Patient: sex M, age 61
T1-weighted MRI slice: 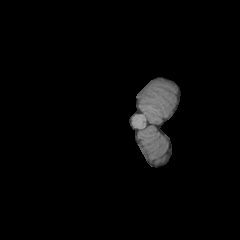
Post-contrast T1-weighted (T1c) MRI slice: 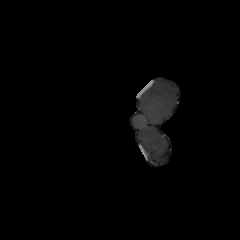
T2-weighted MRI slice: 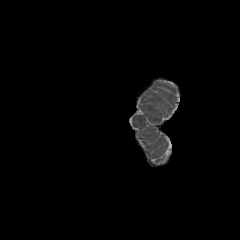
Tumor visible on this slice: no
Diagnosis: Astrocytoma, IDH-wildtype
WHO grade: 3